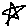
Label: star